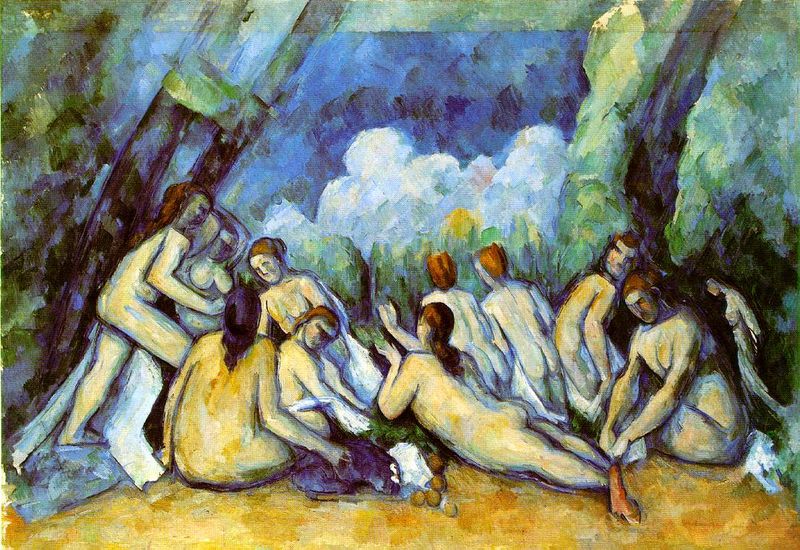
Titel: Badende
Künstler: Paul Cézanne
Standort: London
Institution: National Gallery
Schlagwörter: akt, baum, blau, blätter, felsen, gemälde, gruppe, haut, himmel, körper, laub, mann, nackt, schatten, wasser, weiß, wolken, akte, baden, badende, bäume, cezanne, dreieck, frauen, gelb, grün, impressionismus, landschaft, menschen, mädchen, ocker, sand, see, sitzen, ufer, wäsche, bewegung, blumen, braun, brust, bunt, busen, damen, degas, frau, grau, haar, hell, köpfe, männer, orange, reden, rücken, schwarz, unterhalten, gras, obst, rot, tuch, wiese, wolke, expressionismus, gesellschaft, tanz, versammlung, blond, gelage, gesichter, mensch, stehen, bild, baumstamm, erde, ferne, natur, schilf, stamm, weite, busch, büsche, pastos, boden, gold, haare, sitzend, stehend, tücher, personen, rückenansichten, locken, wald, reiter, früchte, stilleben, beine, hellblau, apfel, aussicht, orangen, äpfel, bein, brüste, farbig, hintern, sommer, strand, liegen, umrisse, naturalismus, trocknen, unterhaltung, studie, moderne, abstrakt, farben, farbe, lila, violett, linien, picknick, stämme, blue, crowd, people, white, women, essen, arm, dick, dunkelblau, face, girls, green, group, hair, meeting, painting, woman, yellow, draussen, monet, brown, laken, nackte, liegend, bad, expressionistisch, badend, paul, pobacke, popo, hocken, liegende, übergänge, gruppenbild, serie, hand, verwischt, gaugin, paul cezanne, picasso, cloud, clouds, food, naked, nude, nudes, rocks, sky, tree, field, girl, nature, red hair, summer, venus, imressionismus, frühstück, freien, color, realism, stumpf, ensemble, blauer reiter, am see, spaß, matisse, scene, abstract, outside, fraune, blauer, wolkenhimmel, zehn, watercolor, lagern, fauvismus, colors, back, butt, marc, abstraction, circle, legs, breasts, outdoors, forrest, titten, wash, cave, formal, cubism, canvas, bathers, realität, outdoor, cesanne, himmelö, body, blaue phase, pablo picasso, bodies, ärsche, spa, bois, meal, woods, cezane, die badenden, demoiselles, frühstück im freien, bath, picnic, badestrand, braque, brüst4e, budrn, derain, farbitsch, passages, stilsiert, po, efrauen, #grün, t+ücher, boobs, ten, dinasour